Interaction volume radius: 5 \u00c5
Interaction volume height: 20 \u00c5
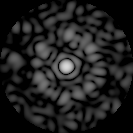
Disorder parameter: 0.7299